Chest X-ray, AP view. Patient: 49 years old, sex M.
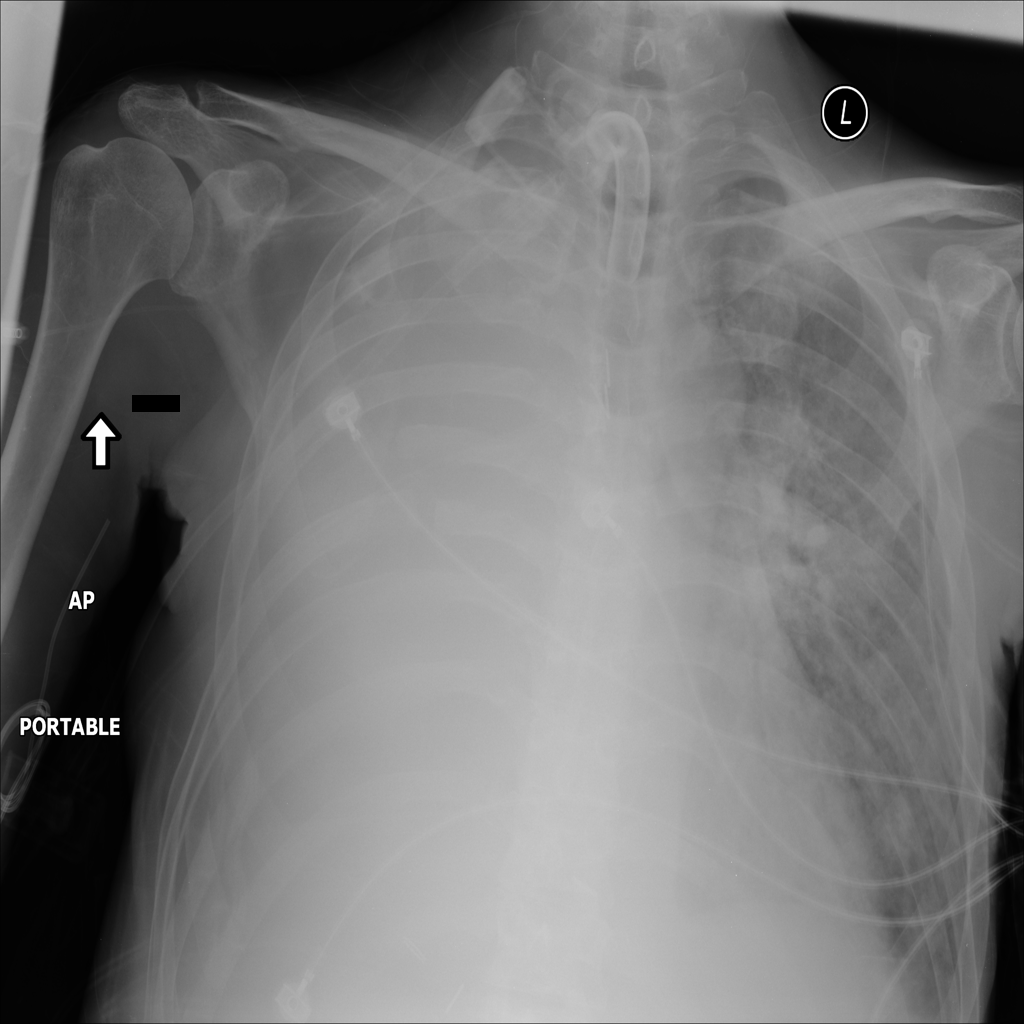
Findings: Infiltration